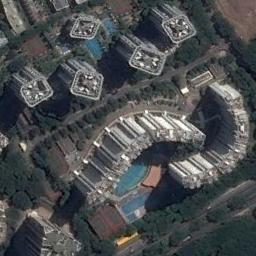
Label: commercial_area